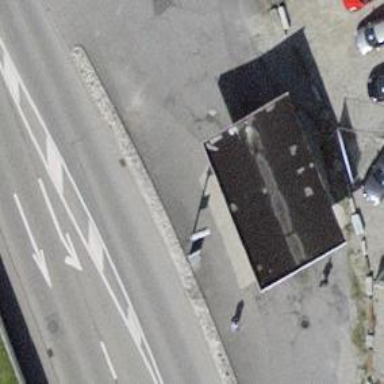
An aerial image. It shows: Fuel station.